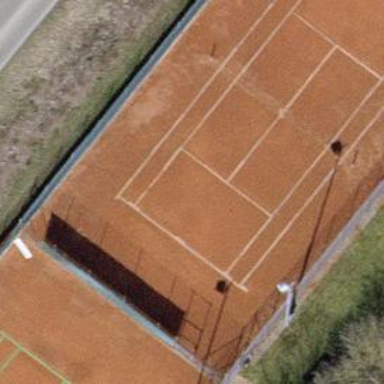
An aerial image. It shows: Tennis court in leisure pitch.